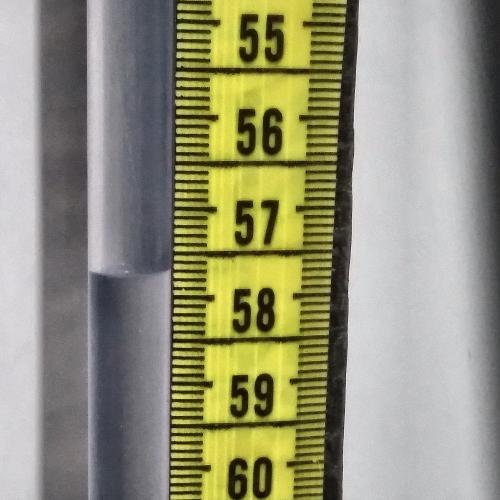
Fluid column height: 57.7 cm